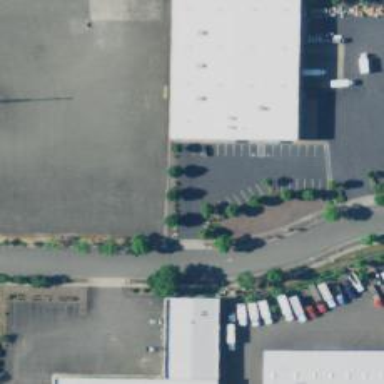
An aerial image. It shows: Parking space.